Field crop: maize
Growth stage: 2
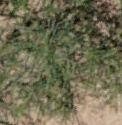
Species: salsola